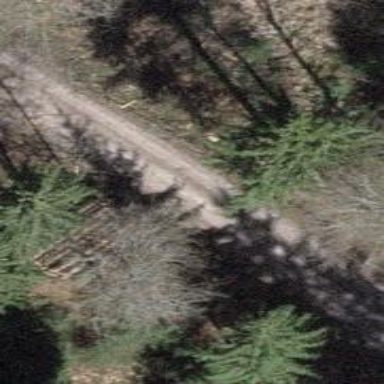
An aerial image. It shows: Gravel track road.